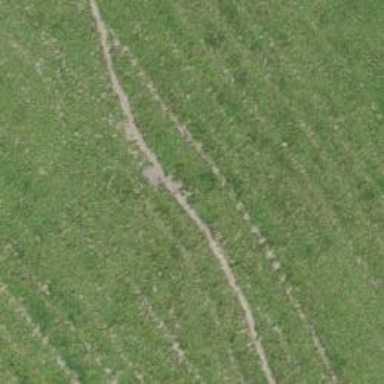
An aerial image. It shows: Path.